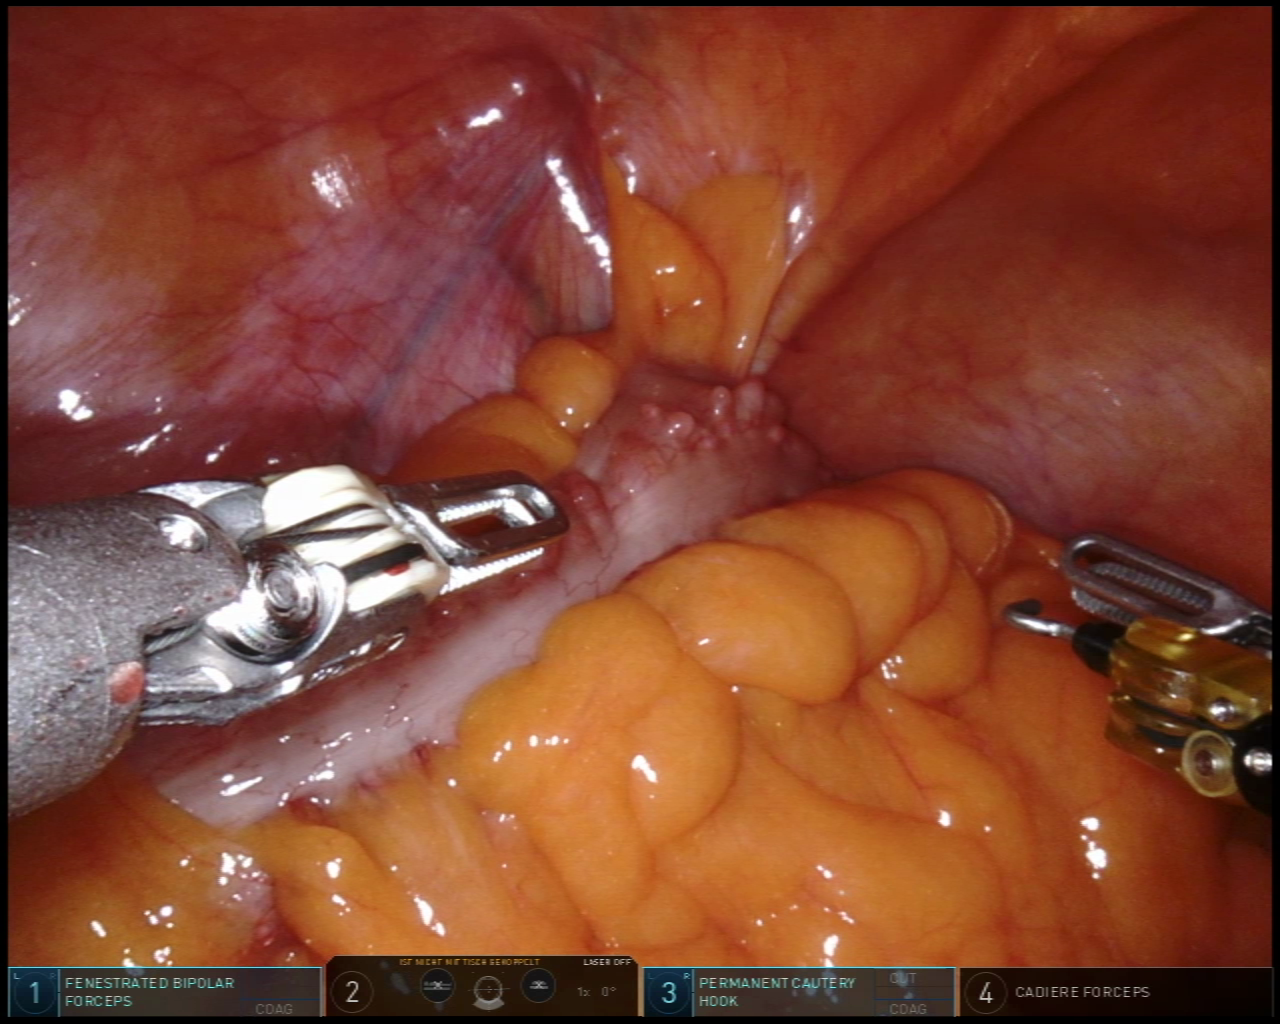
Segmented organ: abdominal_wall
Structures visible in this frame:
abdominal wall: yes
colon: yes
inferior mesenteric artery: no
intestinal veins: no
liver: no
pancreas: no
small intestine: no
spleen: no
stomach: no
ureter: no
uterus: no
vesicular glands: no